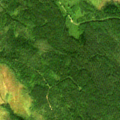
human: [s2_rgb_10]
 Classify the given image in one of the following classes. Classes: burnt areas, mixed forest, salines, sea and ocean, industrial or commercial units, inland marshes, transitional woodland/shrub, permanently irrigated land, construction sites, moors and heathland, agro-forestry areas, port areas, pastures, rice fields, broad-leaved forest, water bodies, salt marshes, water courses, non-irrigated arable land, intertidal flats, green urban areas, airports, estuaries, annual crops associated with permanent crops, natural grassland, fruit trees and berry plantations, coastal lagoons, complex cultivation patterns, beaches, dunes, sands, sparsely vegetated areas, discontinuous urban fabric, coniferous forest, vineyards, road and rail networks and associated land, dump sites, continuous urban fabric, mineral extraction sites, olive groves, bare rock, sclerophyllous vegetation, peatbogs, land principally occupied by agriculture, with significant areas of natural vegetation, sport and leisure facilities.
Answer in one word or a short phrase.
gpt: coniferous forest, mixed forest, peatbogs